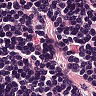
Metastatic tissue present: no